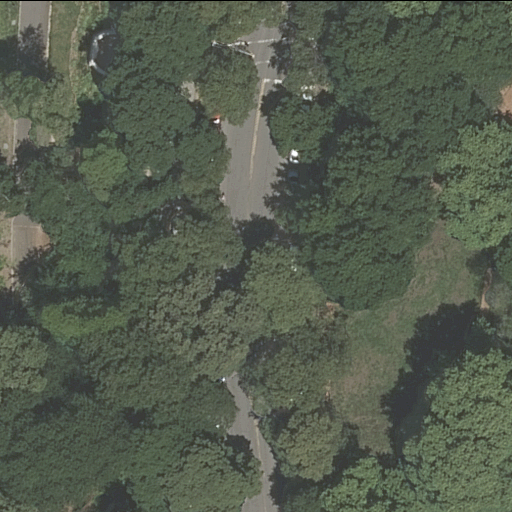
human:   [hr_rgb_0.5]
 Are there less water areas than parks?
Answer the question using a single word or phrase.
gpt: yes

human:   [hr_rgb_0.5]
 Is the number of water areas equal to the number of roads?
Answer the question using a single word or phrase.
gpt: no

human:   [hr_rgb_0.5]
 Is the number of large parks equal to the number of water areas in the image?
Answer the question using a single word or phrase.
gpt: yes

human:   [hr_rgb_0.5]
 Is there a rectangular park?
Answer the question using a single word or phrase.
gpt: no

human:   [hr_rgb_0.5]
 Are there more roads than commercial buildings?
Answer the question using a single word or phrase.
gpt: yes

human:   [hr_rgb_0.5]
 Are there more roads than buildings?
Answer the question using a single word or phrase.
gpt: yes

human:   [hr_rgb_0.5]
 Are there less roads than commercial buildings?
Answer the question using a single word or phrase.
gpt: no

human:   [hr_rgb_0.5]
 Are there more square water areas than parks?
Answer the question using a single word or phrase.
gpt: no

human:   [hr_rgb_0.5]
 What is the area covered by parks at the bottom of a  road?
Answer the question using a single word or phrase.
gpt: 340m2

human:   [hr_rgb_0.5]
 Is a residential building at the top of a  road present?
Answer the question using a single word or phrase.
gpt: no

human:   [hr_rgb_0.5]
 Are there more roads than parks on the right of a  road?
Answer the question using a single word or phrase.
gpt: yes

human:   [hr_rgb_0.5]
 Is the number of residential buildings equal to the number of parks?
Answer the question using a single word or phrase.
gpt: no

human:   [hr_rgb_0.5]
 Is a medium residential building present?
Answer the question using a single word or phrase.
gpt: no

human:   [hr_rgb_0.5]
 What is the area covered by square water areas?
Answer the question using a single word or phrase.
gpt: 0m2

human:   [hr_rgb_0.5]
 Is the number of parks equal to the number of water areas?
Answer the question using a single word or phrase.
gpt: no

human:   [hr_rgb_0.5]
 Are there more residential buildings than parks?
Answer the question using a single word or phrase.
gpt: no

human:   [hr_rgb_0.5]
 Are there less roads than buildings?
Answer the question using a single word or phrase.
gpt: no

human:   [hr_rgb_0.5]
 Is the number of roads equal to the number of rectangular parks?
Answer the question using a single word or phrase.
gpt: no

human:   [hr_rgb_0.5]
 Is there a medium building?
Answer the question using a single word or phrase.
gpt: no

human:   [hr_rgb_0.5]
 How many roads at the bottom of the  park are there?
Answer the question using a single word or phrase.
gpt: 0

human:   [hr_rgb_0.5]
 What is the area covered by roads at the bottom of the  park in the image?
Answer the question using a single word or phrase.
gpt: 0m2

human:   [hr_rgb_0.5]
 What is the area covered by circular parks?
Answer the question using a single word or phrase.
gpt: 0m2

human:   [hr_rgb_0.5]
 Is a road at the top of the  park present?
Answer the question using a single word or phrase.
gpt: yes

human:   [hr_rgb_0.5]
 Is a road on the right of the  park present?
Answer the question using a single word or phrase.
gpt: yes

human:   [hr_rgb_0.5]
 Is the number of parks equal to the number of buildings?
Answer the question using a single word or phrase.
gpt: no

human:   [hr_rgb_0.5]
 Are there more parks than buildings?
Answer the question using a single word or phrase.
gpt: yes

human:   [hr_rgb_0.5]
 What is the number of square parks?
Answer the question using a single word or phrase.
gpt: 0

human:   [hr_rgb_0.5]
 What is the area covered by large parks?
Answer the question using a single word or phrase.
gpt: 0m2

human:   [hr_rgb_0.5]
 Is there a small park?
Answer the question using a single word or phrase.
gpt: no

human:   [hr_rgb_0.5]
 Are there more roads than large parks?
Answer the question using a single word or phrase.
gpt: yes

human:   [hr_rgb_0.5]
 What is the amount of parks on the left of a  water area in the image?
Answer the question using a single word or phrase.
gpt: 0

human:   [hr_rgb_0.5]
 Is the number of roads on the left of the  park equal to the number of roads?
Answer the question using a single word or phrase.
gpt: no

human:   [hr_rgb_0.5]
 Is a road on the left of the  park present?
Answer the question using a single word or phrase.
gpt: no

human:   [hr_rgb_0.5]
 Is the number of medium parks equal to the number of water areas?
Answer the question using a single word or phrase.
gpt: no

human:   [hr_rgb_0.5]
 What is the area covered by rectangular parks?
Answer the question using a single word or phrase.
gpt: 0m2

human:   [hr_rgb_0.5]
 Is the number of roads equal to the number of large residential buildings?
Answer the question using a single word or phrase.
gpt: no